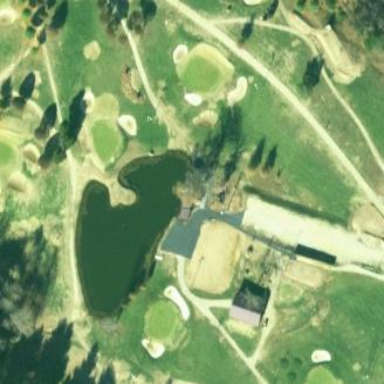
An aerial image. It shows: Golf course.